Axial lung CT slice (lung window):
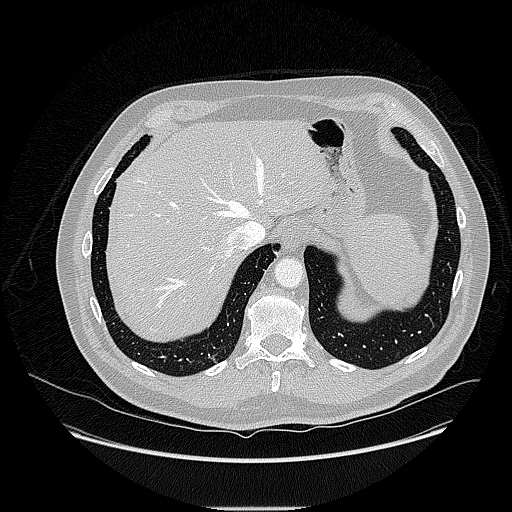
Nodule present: no